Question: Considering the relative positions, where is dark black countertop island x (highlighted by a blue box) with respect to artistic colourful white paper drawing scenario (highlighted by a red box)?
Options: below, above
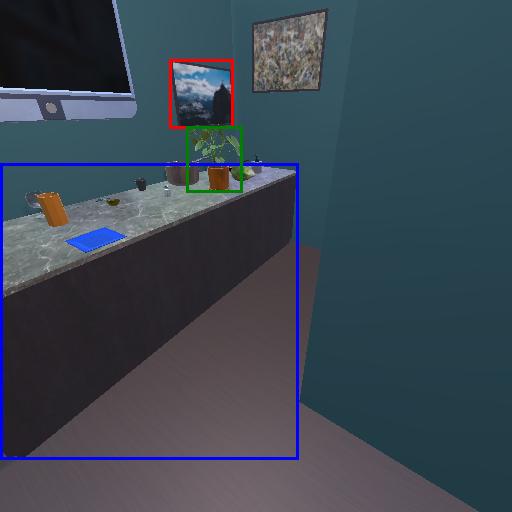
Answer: below